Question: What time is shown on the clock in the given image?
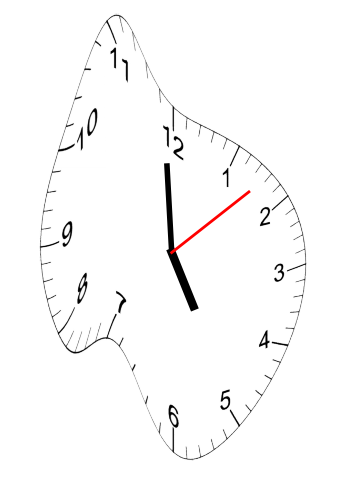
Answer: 04:59:08